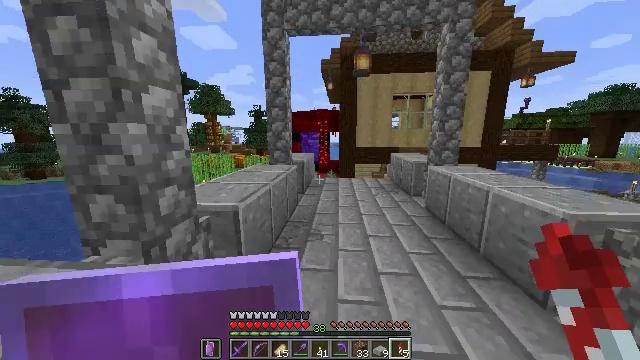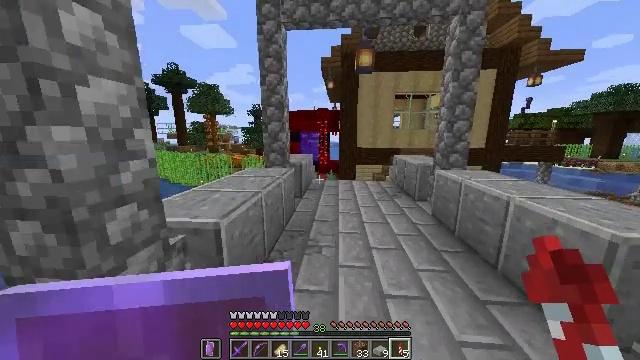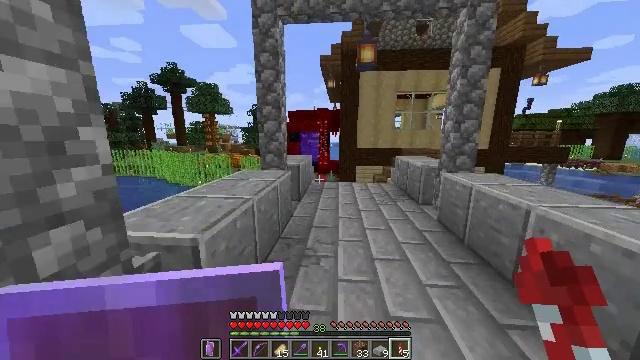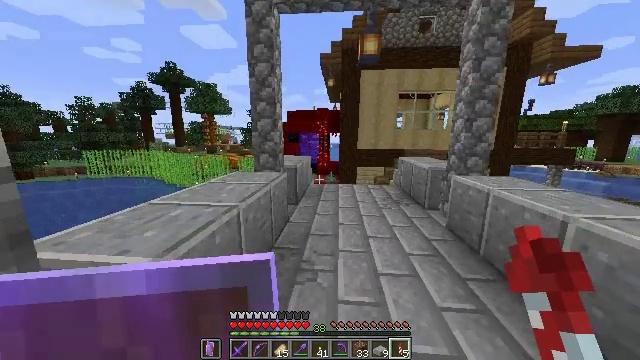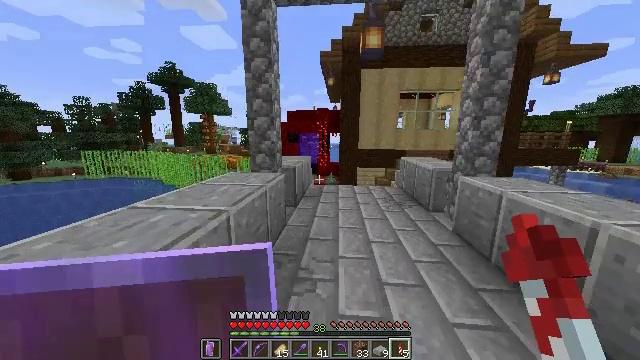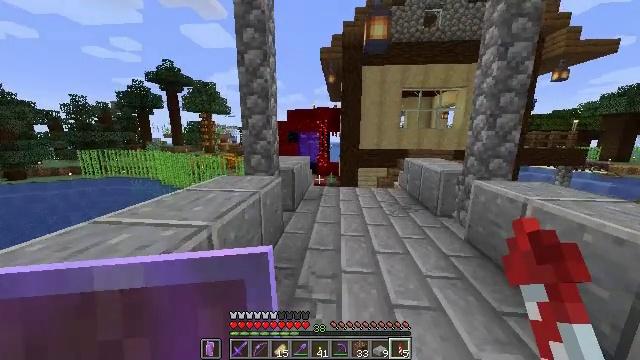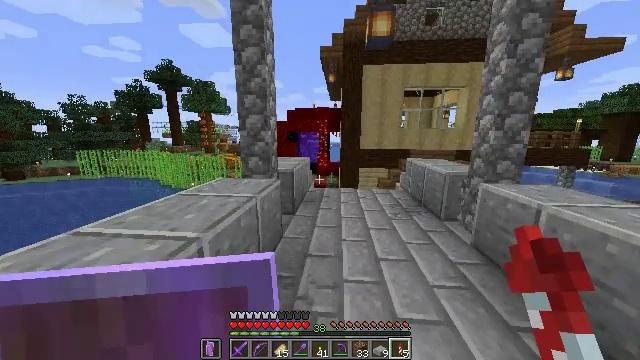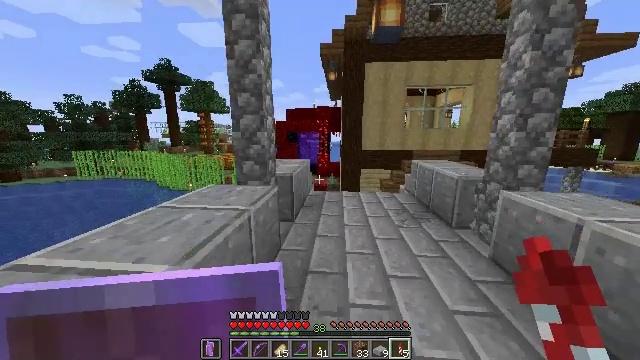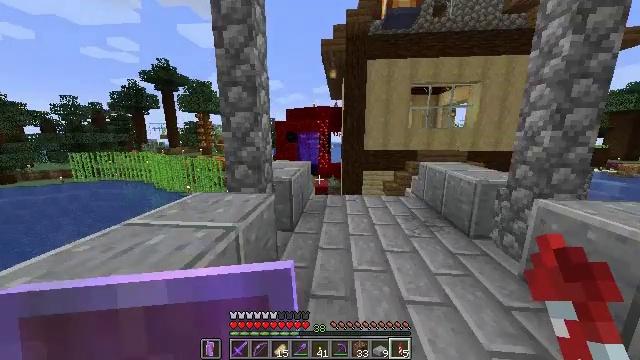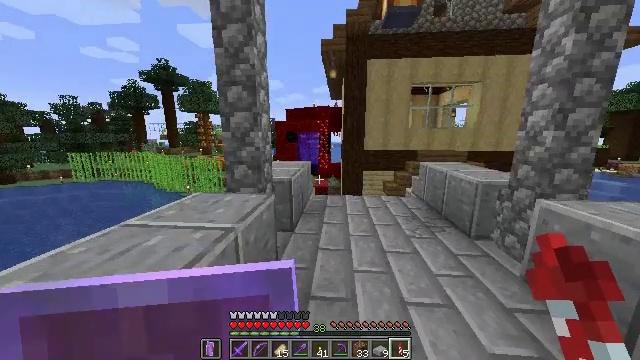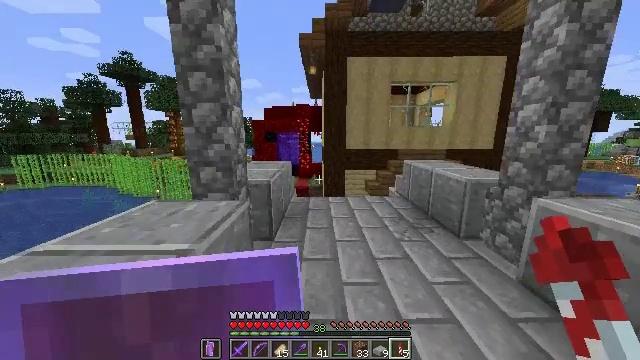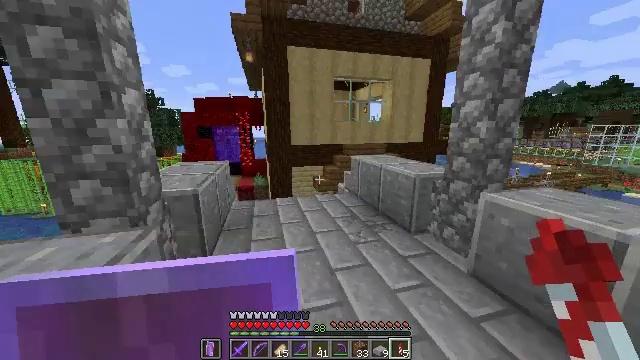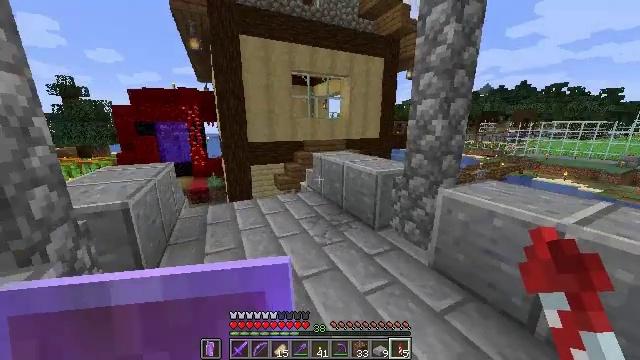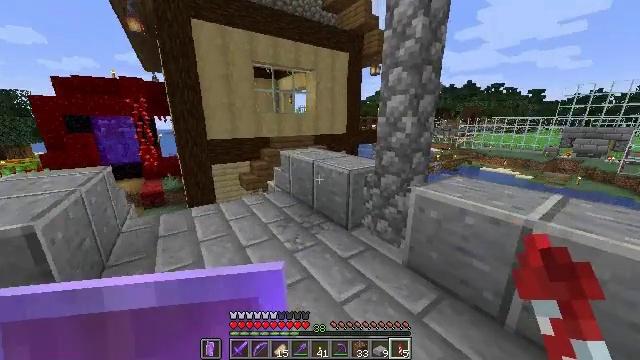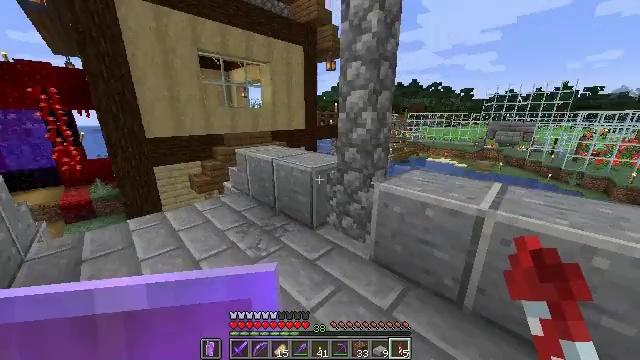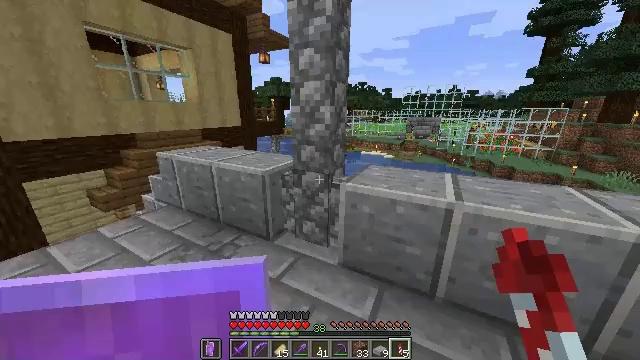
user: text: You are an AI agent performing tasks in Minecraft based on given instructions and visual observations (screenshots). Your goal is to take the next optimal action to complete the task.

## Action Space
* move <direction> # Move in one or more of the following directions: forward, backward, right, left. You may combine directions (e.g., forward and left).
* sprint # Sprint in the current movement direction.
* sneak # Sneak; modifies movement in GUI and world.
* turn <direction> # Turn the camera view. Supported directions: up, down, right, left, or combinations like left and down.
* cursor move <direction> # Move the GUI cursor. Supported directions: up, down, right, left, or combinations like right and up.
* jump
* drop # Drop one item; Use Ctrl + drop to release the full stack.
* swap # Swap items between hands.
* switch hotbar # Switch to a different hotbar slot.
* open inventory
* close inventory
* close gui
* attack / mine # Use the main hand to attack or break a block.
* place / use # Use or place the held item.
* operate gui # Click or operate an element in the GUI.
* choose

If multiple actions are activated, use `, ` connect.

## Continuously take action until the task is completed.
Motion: motion action
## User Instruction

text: Dig into the ground to collect podzol.
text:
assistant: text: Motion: move forward, sprint
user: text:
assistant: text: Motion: move forward, sprint
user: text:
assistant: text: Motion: move forward, sprint
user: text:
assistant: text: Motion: move forward, sprint
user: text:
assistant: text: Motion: move forward, sprint
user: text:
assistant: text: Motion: move forward, sprint
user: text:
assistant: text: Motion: move forward, sprint
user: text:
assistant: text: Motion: move forward, sprint
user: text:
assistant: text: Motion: move forward, sprint
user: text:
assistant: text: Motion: move forward, sprint, turn right
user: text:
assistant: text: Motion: move forward, sprint, turn right and down
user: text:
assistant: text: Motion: move forward, sprint, turn right and down
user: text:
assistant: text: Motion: move forward, sprint, turn right and down
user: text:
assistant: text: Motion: move forward and move left, sprint, turn right and down
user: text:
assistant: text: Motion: move forward and move left, sprint, turn right and down
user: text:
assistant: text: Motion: move forward and move left, sprint, turn right and up
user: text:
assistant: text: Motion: move left, sprint, turn right and up
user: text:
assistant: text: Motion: move left, sprint, turn right and up
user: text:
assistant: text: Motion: move left, sprint, turn right and up
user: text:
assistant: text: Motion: move back and move left, sprint, turn right
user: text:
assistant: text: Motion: move back and move left, sprint, turn right
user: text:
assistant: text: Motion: move back, turn right and down
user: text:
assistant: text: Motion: move back
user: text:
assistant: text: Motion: move back
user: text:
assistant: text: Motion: move back
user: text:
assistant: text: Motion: move back
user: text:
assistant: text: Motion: move back
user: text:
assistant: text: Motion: move back
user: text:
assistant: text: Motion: no_op
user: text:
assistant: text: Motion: no_op